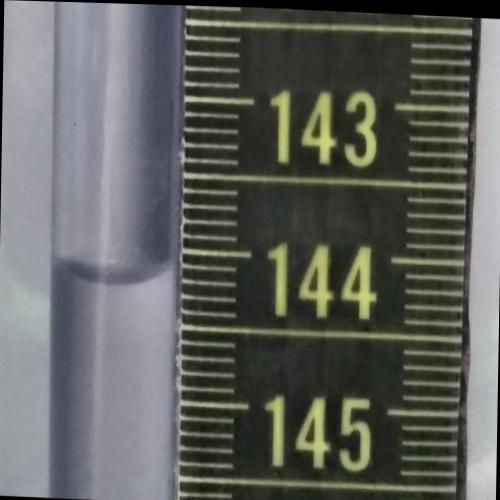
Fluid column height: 144.2 cm